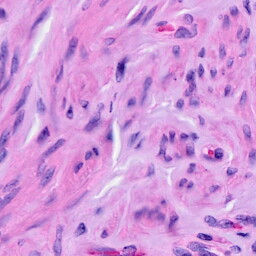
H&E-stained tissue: Ovarian